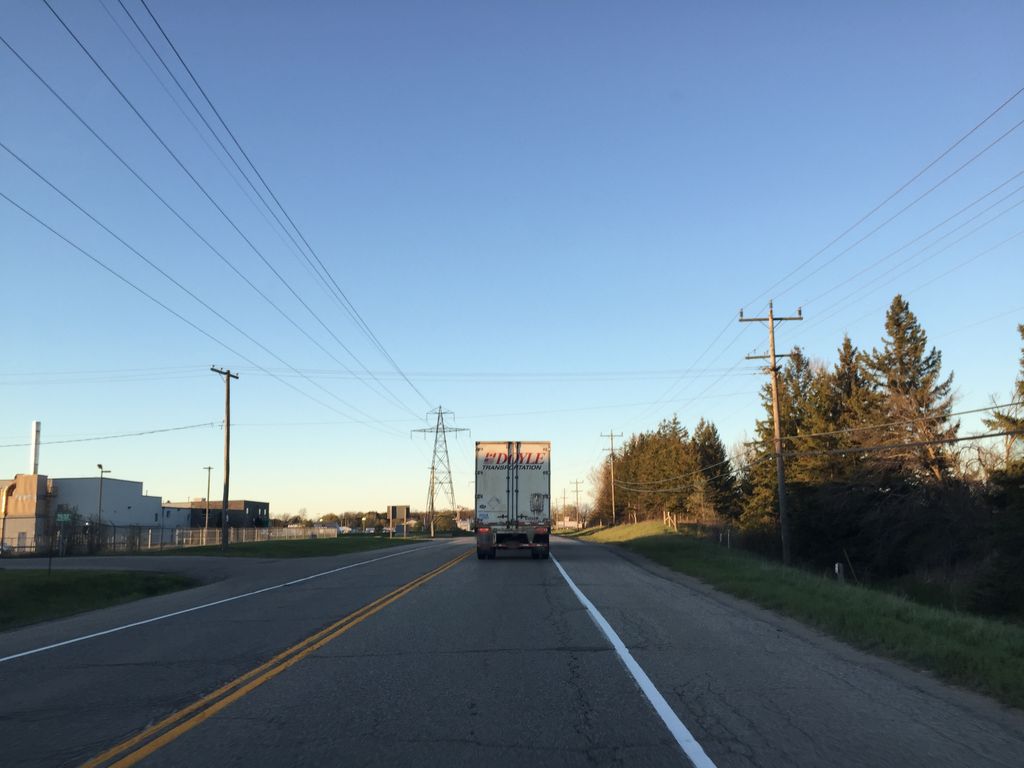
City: kitchener-waterloo